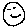
Label: smiley face